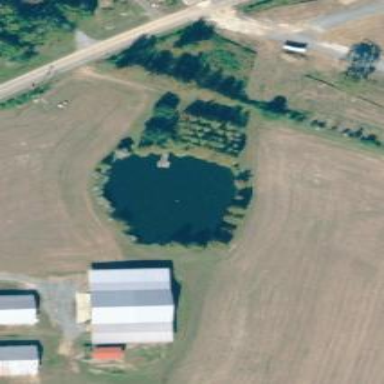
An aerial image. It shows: Pond surrounded by natural water.